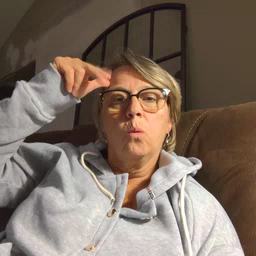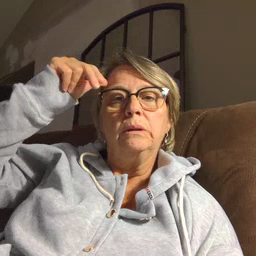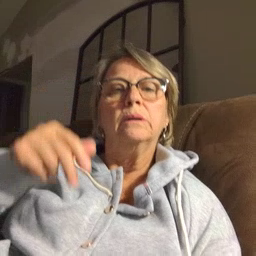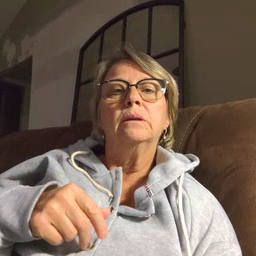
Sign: horse